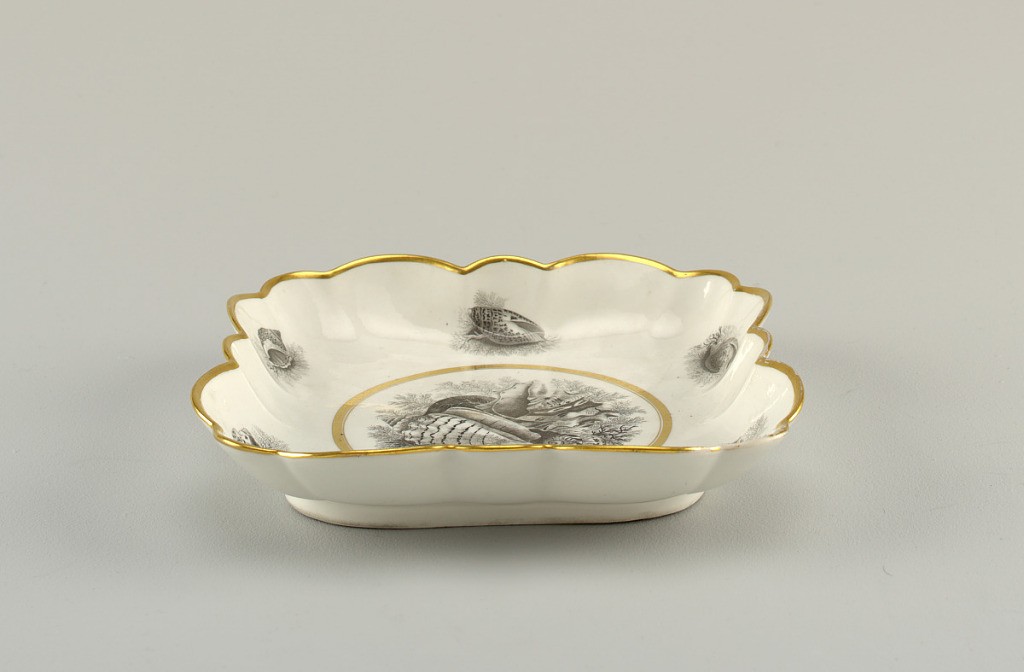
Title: Dessert Dish
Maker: Royal Worcester, English, established 1751
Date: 1804–1813
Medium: porcelain, vitreous enamel, gold
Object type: dish
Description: Square deep dish with fluted and scalloped edge. Overglaze printed decoration in black, of shells and seaweed. Gold medallion and border.